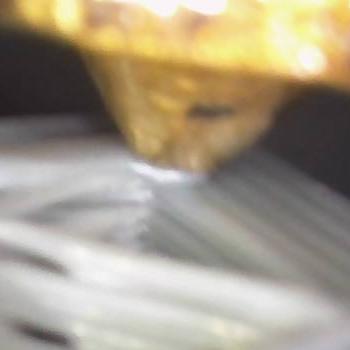
Flow rate: 265%